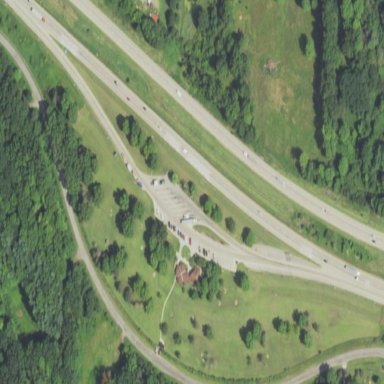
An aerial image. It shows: Rest area on the road.